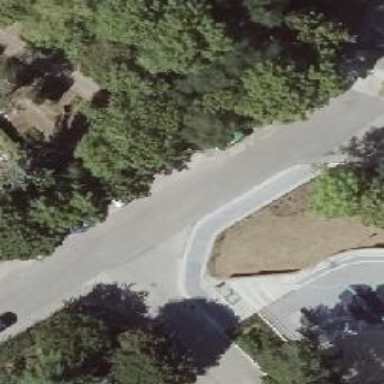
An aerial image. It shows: Sidewalk.